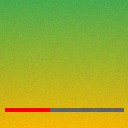
Screen state: on